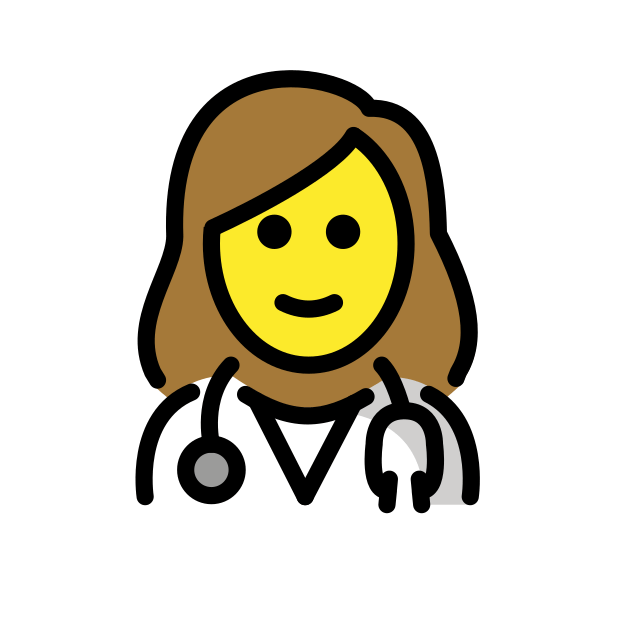
woman health worker